Question: I'm looking for a fastest way ('O(n^2)' is not acceptable) to apply an 'AND' operator over more than 2 numbers in 'Python'.
There are two scenarios:
on input we have numbers in a range between M and N
there can be a set of any natural numbers
Currently my code uses an '& operator' in a loop, which always compute a result bit (despite the fact that we know, that if we have '0', than the next and all next result bits will always be '0'). One of my ideas is to compute bits per columns, and for a given column, stop computing when there is '0', because the result bit will be '0'.
Example (included in test code below)

Existing (iterative), rather slow ('O(n^2)') code:
'''
def solution(M, N):
result = M
for x in xrange(M, N):
result &= x
return result
def solution_sets(N):
result = N[0]
for x in N:
result &= x
return result
print solution(5, 7) # 4
print solution(64, 128) # 64
print solution(44, 55) # 32
print solution_sets([60, 13, 12, 21])
'''
It would be good if this solution was expandable to for example XOR operator.
I'm asking for some ideas on how to start implementing this in the Python language and maximize performance.
Thanks!
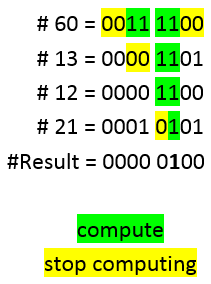
Answer: I would let Python worry about the optimization, this could be written trivially for a sequence using <URL>
'''
>>> functools.reduce(operator.and_, [60, 13, 12, 21])
4
'''
Wrapping this in a function
'''
def solution_sets(l):
return functools.reduce(operator.and_, l)
'''
---
Using <URL>, to do this <PHONE> times took 0.758 seconds in the following environment:
> (v3.4.1:c0e311e010fc, May 18 2014, 10:38:22) [MSC v.1600 32 bit (Intel)] on win32
Intel Core i7-3740QM CPU @ 2.70 GHz
16.0 GB
64-bit Windows 7
'''
setup = '''
import functools
import operator
def solution_sets(l):
return functools.reduce(operator.and_, l)'''
>>> timeit.timeit('solution_sets([60, 13, 12, 21])', setup)
0.7582756285383709
'''